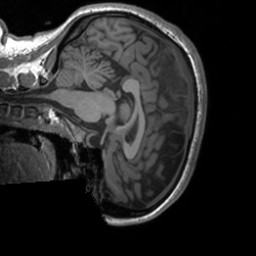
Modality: T1w
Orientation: sagittal
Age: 26
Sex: female
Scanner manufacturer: siemens
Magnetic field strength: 3 T
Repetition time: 1.9 s
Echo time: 0.00226 s